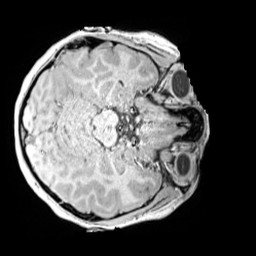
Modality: MP2RAGE
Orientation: axial
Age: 10
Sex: female
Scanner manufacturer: siemens
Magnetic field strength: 3 T
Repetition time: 4 s
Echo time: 0.00299 s